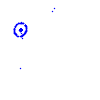
Particle: proton